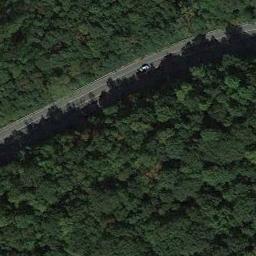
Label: freeway